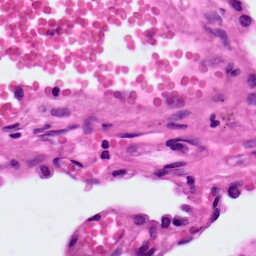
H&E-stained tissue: Lung